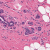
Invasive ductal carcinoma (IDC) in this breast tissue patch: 0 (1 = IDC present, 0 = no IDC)